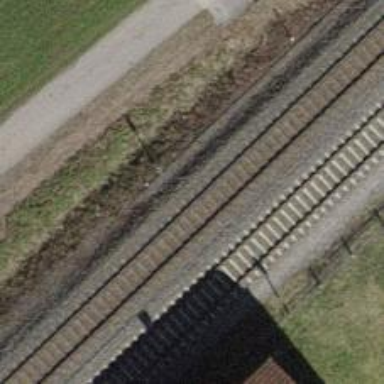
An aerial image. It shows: Railway track with single rail.